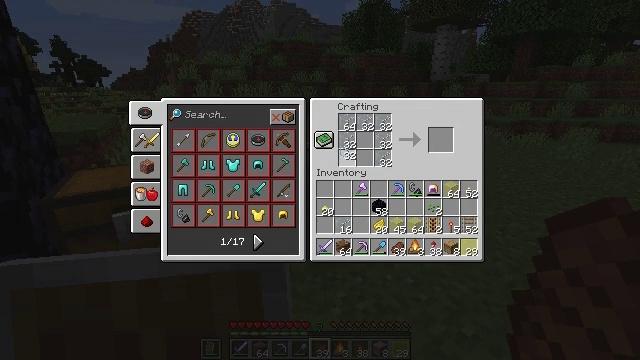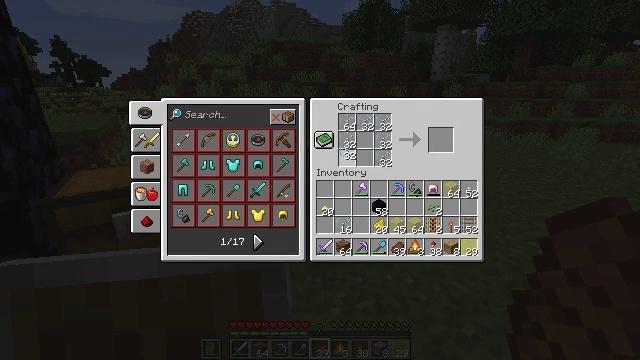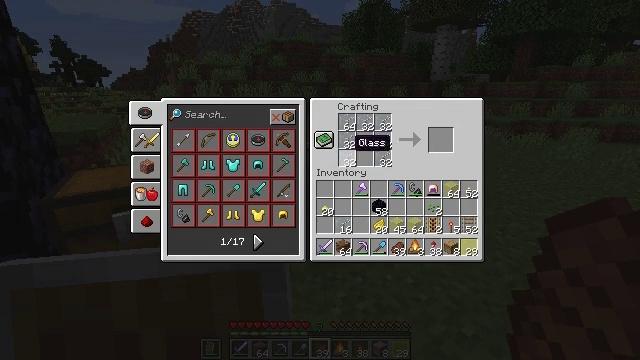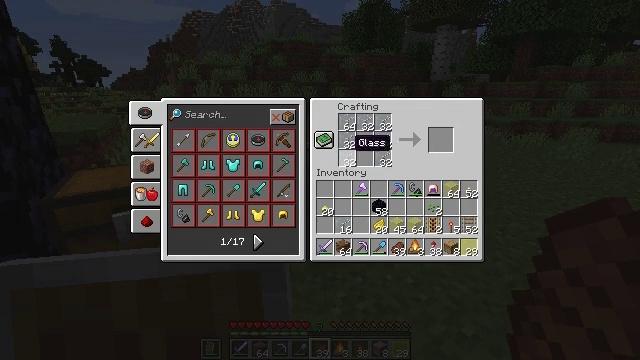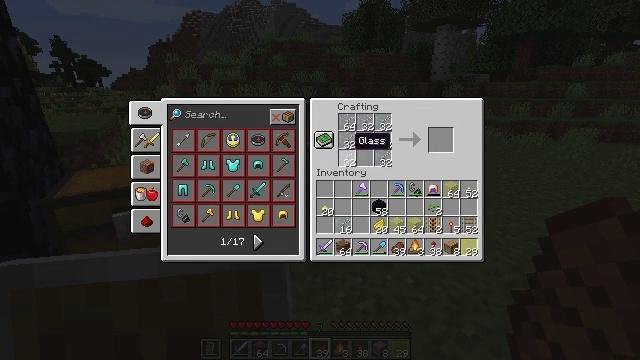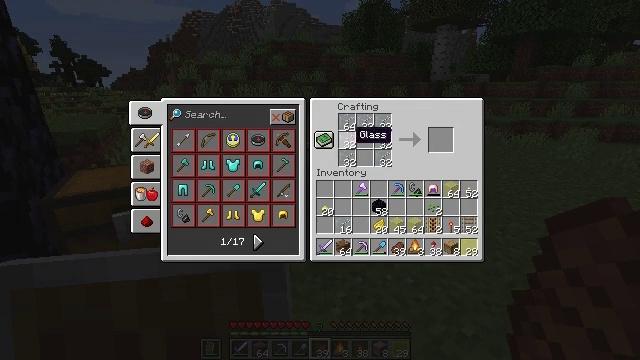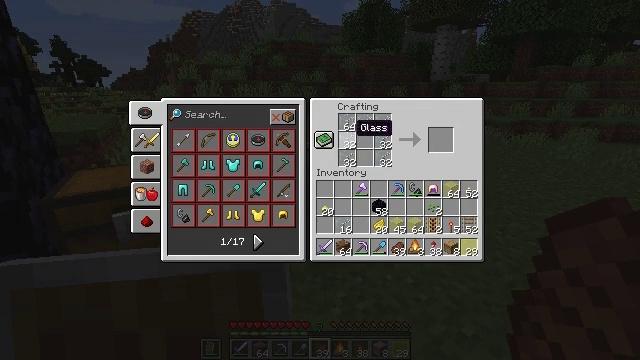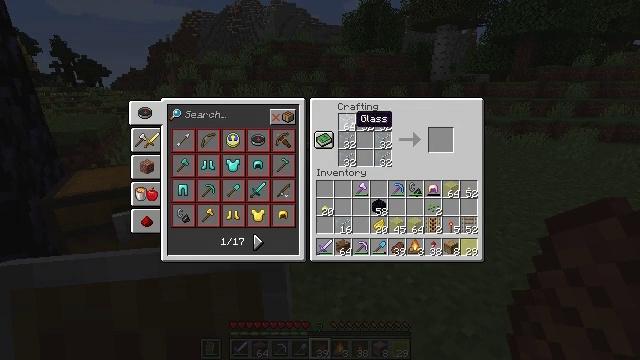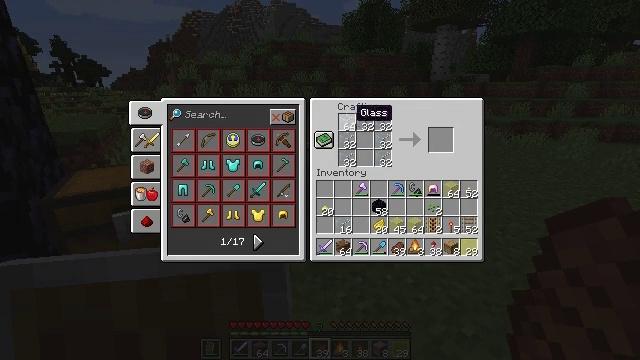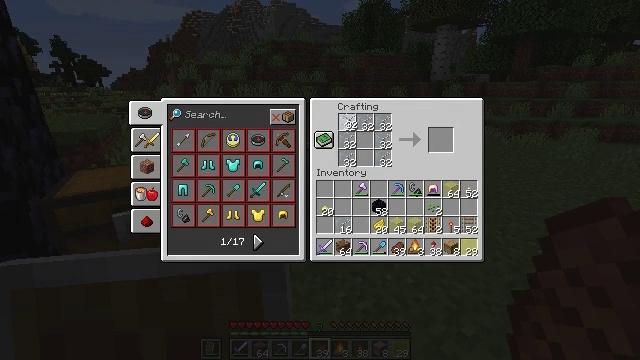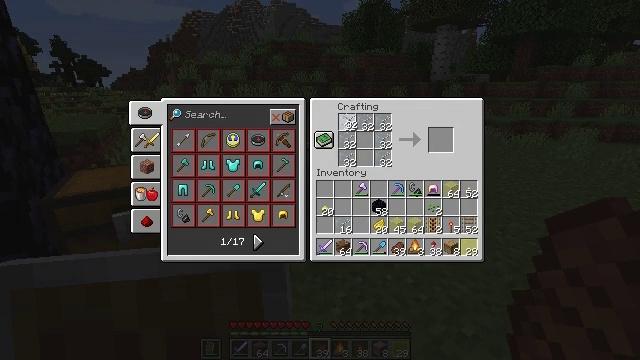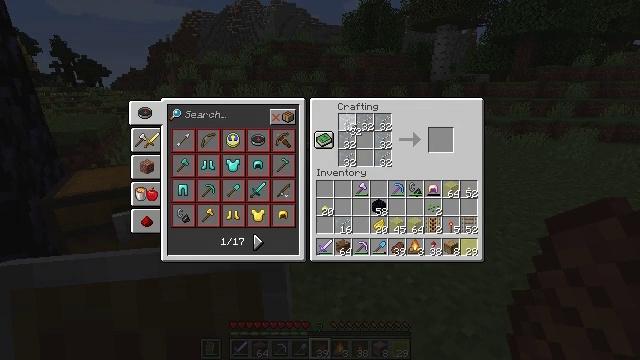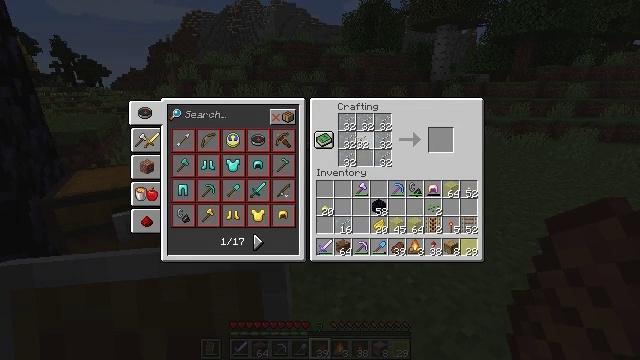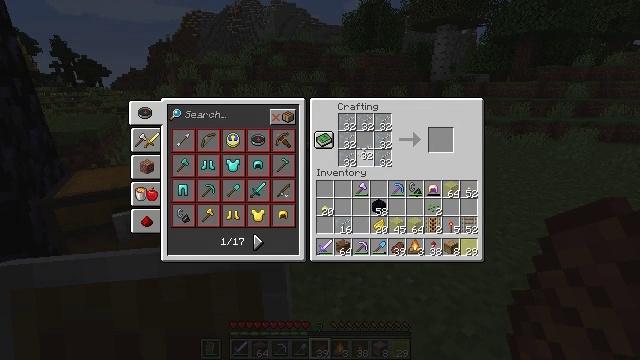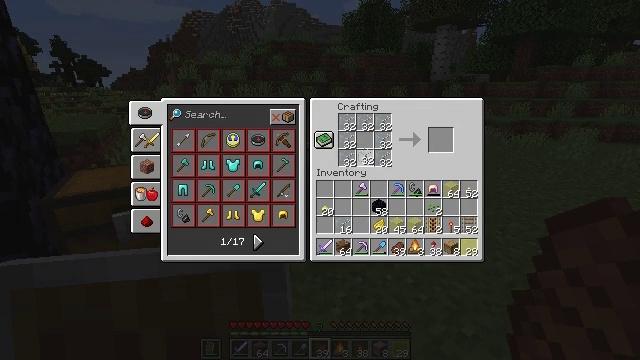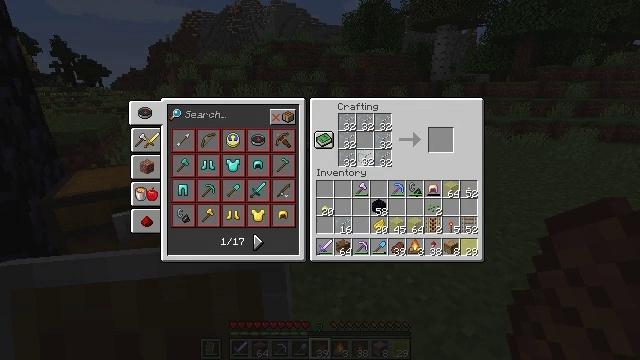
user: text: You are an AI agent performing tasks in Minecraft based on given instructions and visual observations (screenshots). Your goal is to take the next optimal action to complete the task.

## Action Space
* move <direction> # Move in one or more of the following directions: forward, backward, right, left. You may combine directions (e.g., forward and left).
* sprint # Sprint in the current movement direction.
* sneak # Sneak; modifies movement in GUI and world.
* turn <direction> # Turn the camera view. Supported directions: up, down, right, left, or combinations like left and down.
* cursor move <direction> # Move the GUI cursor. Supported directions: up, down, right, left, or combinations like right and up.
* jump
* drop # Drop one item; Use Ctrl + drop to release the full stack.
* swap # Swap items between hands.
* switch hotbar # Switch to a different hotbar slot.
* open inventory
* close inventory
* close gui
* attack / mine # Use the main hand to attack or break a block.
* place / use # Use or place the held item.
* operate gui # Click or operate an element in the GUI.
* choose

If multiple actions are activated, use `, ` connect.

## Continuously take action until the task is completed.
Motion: motion action
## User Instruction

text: You need yellow dye and glass to create yellow stained glass.
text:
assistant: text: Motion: operate gui
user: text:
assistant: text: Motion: no_op
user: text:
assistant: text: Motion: no_op
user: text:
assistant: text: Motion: no_op
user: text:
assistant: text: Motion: no_op
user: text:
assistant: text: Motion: cursor move up
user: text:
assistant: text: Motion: cursor move up
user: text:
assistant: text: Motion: no_op
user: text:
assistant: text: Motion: choose
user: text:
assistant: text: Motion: choose
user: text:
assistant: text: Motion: cursor move down, choose
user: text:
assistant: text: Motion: cursor move right and down
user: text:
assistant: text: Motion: cursor move down
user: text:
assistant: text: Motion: no_op
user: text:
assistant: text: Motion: no_op
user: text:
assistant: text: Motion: operate gui
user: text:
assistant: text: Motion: operate gui
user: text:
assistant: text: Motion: no_op
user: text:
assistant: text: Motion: no_op
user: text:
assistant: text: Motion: no_op
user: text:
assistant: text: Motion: sneak
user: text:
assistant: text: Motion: sneak, cursor move right and down
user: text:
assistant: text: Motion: sneak, cursor move right and down
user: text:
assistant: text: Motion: sneak
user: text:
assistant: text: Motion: sneak
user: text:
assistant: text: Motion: sneak
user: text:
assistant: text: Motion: sneak
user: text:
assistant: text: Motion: sneak, cursor move down
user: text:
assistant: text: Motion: sneak
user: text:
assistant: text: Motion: sneak, cursor move left